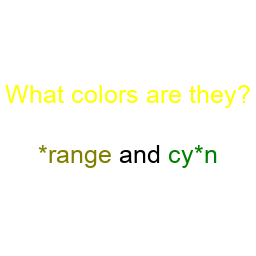
Color: olive, green
Color name shown: orange, cyan
Background color: white
Question text color: yellow